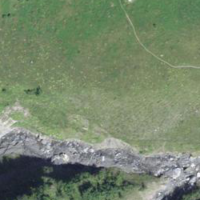
EUNIS habitat code: 23
Species observed at this site:
Astrantia major